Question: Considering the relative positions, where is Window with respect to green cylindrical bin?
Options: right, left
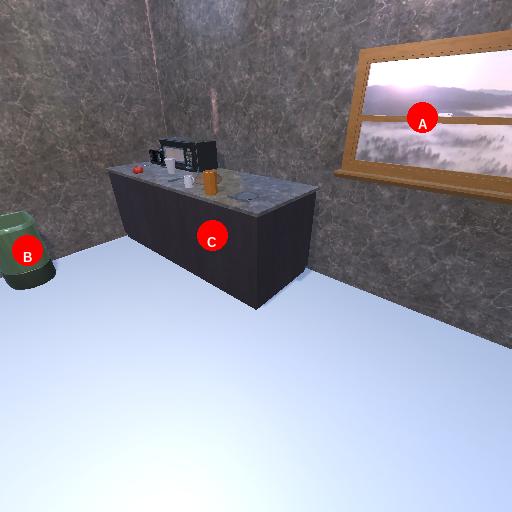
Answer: right